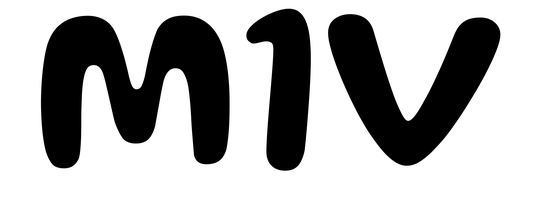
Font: Gluten_Medium